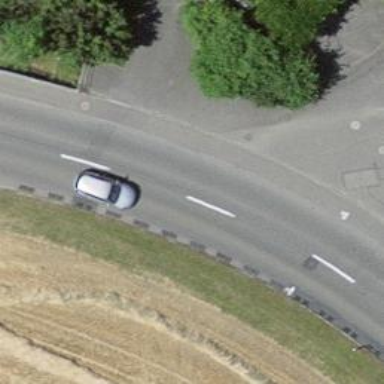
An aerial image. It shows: Tertiary road.